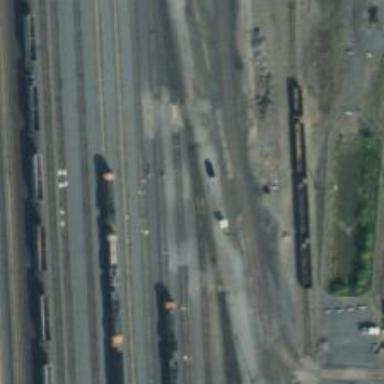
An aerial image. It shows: Railway yard in service.